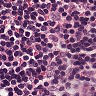
Metastatic tissue present: no